Question: I have my mysql query
'''
SELECT 'adddate', 'pexpdate', 'level' FROM 'localhost-tests' WHERE 1 ORDER BY 'level' DESC, 'pexpdate' DESC, 'adddate' DESC
'''
returns me

Problem is, if part with levels > 0 is fine, and sorted by pexpdate, second part, where level = 0, must be sorted by adddate, not pexpdate.
I've tried:
'''
WHERE 1 ORDER BY ORDER BY 'level' desc, 'PExpDate' desc, 'AddDate' desc
WHERE 1 ORDER BY IF('level', 'PExpDate', 'AddDate') DESC
WHERE 1 ORDER BY level DESC, ifnull(PExpDate, AddDate) DESC LIMIT 5
'''
Question: How to sort part of result where level = 0 by adddate.
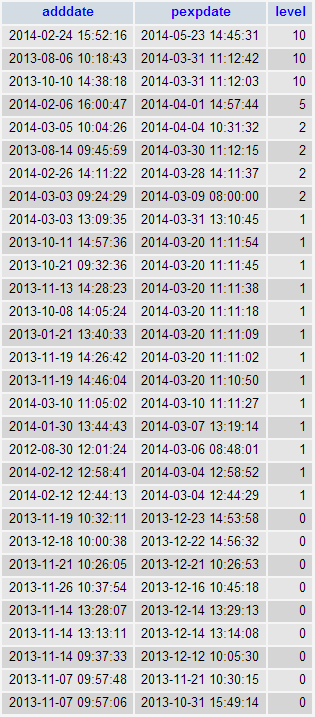
Answer: Solution was simple, multiply 2 columns and sort by result
'''
SELECT *, 'level' * UNIX_TIMESTAMP('pexpdate') as 'BonusDate' FROM 'localhost-tests' WHERE 1 ORDER BY 'BonusDate' DESC, 'adddate' DESC
'''